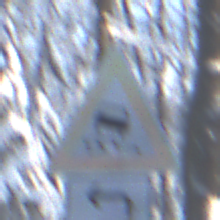
Verkehrszeichen: SchleuderOderRutschgefahr
Zusatzzeichen unten: RichtungsangabeDurchPfeile2
Umgebung: Outdoor, Nature
Tageszeit: MorningAfternoon
Wetter: Clear
Licht: Natural
Jahreszeit: Winter
Kontrast: LowContrast